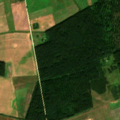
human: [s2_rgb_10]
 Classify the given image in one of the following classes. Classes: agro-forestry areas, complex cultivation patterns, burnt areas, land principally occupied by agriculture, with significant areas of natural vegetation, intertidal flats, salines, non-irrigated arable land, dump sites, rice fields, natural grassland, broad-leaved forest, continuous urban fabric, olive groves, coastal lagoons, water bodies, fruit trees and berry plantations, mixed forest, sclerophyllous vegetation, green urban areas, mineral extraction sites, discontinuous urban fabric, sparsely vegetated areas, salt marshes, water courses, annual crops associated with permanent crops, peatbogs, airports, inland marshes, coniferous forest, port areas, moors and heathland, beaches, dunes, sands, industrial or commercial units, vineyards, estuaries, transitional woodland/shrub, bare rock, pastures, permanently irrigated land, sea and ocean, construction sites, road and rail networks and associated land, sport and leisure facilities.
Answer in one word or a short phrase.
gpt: non-irrigated arable land, broad-leaved forest, coniferous forest, mixed forest